Aerial crown-view tile of a tropical tree (Barro Colorado Island, Panama), acquired 20250414:
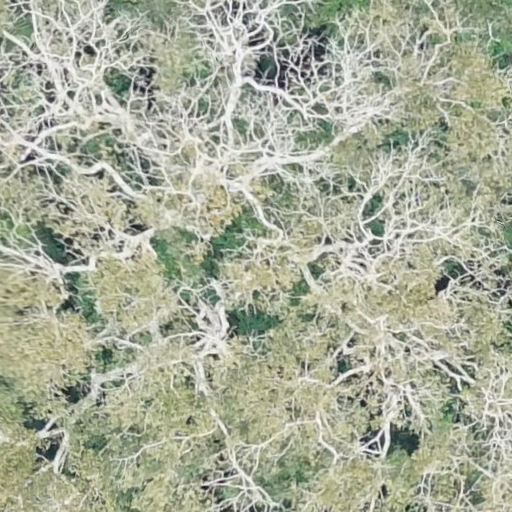
Species: Dipteryx oleifera
GBIF accepted scientific name: Dipteryx oleifera
Crown area: 722.045 m²